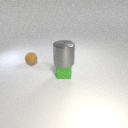
small brown rubber sphere behind small green rubber cube